Question: I try to set up source code control in Android studio 3.1 to work with Microsoft Team Services. I installed Visual Studio Team Services plugin, and installed TF utility. Now when i try to import project into version control first i have to sign in. I use menu 'VCS/Import' into version 'control/Import' into team services GIT. I click on Sign In link to sign in into MS team services account:

But i only get Oauth2.0 Authorization request blank page and i cannot sign in.
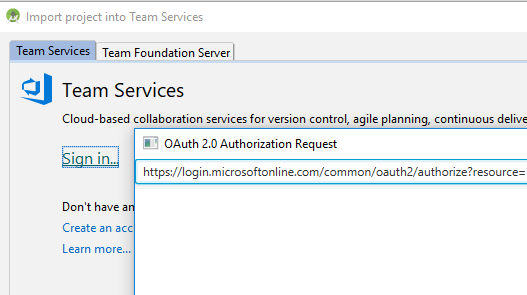
Answer: I managed to make it work. It seems the problem was mixing 32Bit Android studio and 64bit JDK and JRE. I first uninstalled JDK's and JRE's (all the different versions i have installed on my computer) and installed only las 64bit versions for Windows 10. After that i started studio64.exe (64 bit version of Android studio) and Oauth worked.